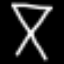
Label: hourglass